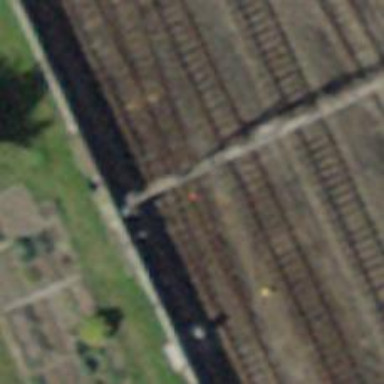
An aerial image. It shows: Single-track electrified railway siding with contact line for service.